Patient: sex F, age 26
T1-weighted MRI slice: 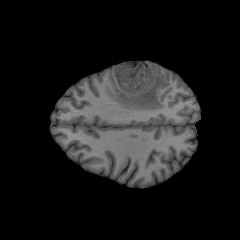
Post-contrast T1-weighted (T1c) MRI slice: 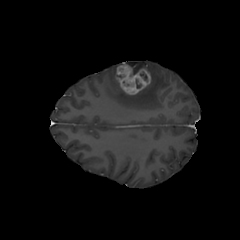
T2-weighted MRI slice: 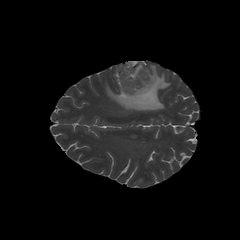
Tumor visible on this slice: yes
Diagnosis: Glioblastoma, IDH-wildtype
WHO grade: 4